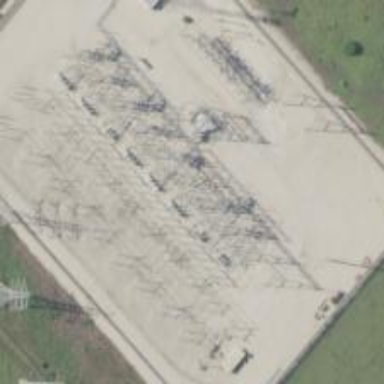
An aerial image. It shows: Switch for power supply.